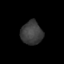
Tissue: skin
Cell type: Epithelial cells
Senescence score: 0.8425
Nuclear area (px): 494
Mean DAPI intensity: 60.749